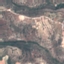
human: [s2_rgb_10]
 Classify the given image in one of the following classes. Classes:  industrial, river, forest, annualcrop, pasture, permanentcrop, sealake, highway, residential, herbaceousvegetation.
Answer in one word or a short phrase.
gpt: HerbaceousVegetation